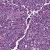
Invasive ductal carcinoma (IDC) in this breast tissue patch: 1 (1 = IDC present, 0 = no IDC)